Question:
How can I make the view like in the Yellow rectangle. Using TPanel + Color? If yes what about an indent of the text from the left?
Thanks for help and advices!
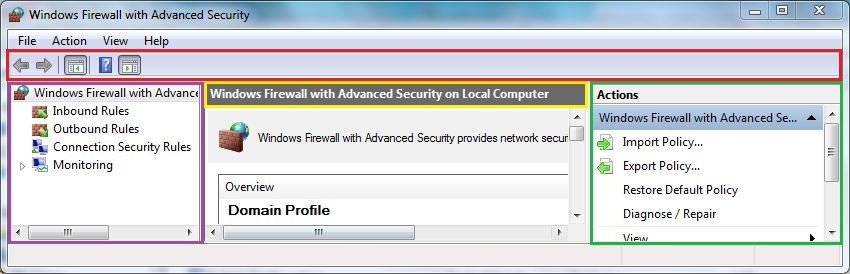
Answer: The simplest way is to use a 'TPanel'. Set 'ParentBackground' to 'false', 'BevelOuter' to 'bvNone', 'Font.Color' to 'clWhite', 'Font.Style' to '[fsBold]' and the 'Color' to the background colour you want. Then simply put one or two spaces in front of your text in the 'Caption' property, like '' This is an ordinary TPanel.''.

A more elegant soution is to write a custom control. This is really easy. Example:
'''
unit CaptionBar;
interface
uses
Windows, SysUtils, Classes, Controls, Graphics;
type
TCaptionBar = class(TCustomControl)
private
FColor: TColor;
FCaption: TCaption;
FEllipsis: boolean;
FIndent: integer;
procedure SetCaption(const Value: TCaption);
procedure SetColor(const Value: TColor);
procedure SetEllipsis(const Value: boolean);
procedure SetIndent(const Value: integer);
protected
procedure Paint; override;
public
constructor Create(AOwner: TComponent); override;
published
property Font;
property Anchors;
property Align;
property Caption: TCaption read FCaption write SetCaption;
property Color: TColor read FColor write SetColor default clSkyBlue;
property Ellipsis: boolean read FEllipsis write SetEllipsis default true;
property Indent: integer read FIndent write SetIndent default 4;
end;
procedure Register;
implementation
procedure Register;
begin
RegisterComponents('Rejbrand 2009', [TCaptionBar]);
end;
{ TCaptionBar }
constructor TCaptionBar.Create(AOwner: TComponent);
begin
inherited;
FIndent := 4;
FColor := clSkyBlue;
FEllipsis := true;
end;
procedure TCaptionBar.Paint;
const
Ellipsis: array[boolean] of cardinal = (0, DT_END_ELLIPSIS);
var
r: TRect;
begin
inherited;
Canvas.Brush.Color := FColor;
Canvas.FillRect(ClientRect);
r := ClientRect;
r.Left := r.Left + FIndent;
Canvas.Font.Assign(Font);
DrawText(Canvas.Handle,
PChar(FCaption),
length(FCaption),
r,
DT_SINGLELINE or DT_LEFT or DT_VCENTER or Ellipsis[FEllipsis]);
end;
procedure TCaptionBar.SetCaption(const Value: TCaption);
begin
if not SameStr(FCaption, Value) then
begin
FCaption := Value;
Invalidate;
end;
end;
procedure TCaptionBar.SetColor(const Value: TColor);
begin
if FColor <> Value then
begin
FColor := Value;
Invalidate;
end;
end;
procedure TCaptionBar.SetEllipsis(const Value: boolean);
begin
if FEllipsis <> Value then
begin
FEllipsis := Value;
Invalidate;
end;
end;
procedure TCaptionBar.SetIndent(const Value: integer);
begin
if FIndent <> Value then
begin
FIndent := Value;
Invalidate;
end;
end;
end.
'''